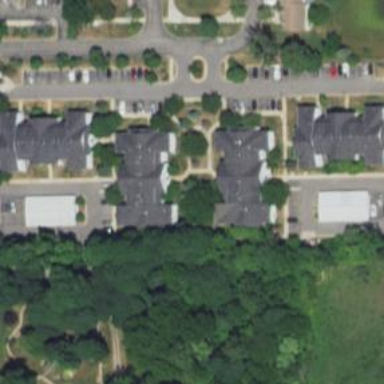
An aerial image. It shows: Condominium within residential area.